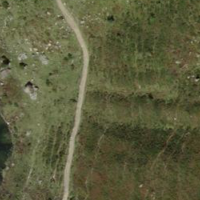
EUNIS habitat code: 26
Species observed at this site:
Pogonatum urnigerum
Geum montanum
Polytrichum piliferum
Silene acaulis
Hippocrepis comosa